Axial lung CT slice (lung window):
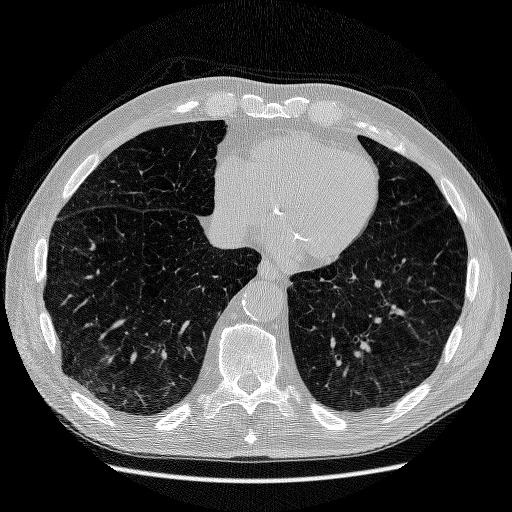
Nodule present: no